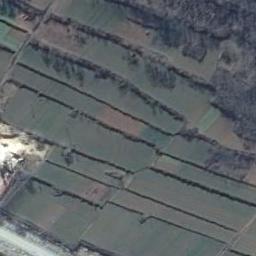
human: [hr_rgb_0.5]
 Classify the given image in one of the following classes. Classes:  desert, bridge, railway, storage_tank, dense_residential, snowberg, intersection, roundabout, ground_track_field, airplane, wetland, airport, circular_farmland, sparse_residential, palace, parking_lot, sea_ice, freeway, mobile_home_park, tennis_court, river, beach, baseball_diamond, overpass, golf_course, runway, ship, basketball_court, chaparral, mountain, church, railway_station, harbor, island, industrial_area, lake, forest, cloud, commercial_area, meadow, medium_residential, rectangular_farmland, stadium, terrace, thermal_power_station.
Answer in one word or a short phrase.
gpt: terrace